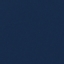
Land use / land cover: SeaLake